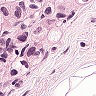
Metastatic tissue present: yes